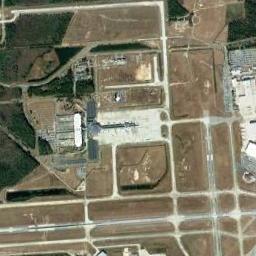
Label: airport